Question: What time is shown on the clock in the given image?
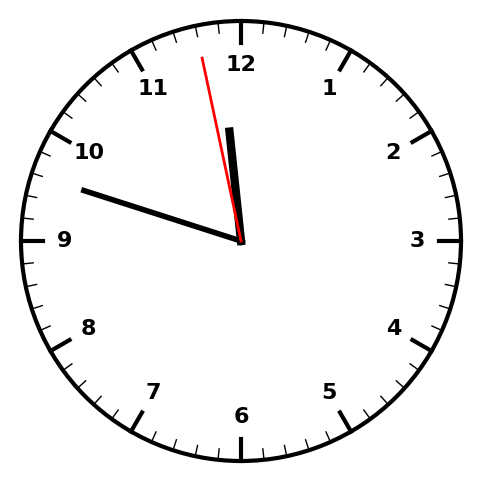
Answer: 11:47:58